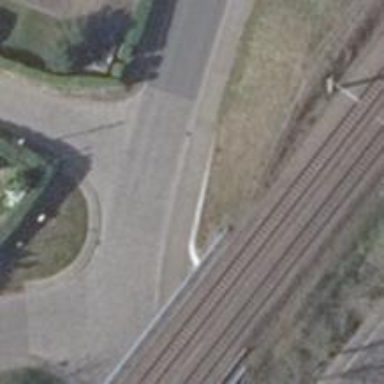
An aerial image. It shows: Tertiary road with sidewalks on both sides.